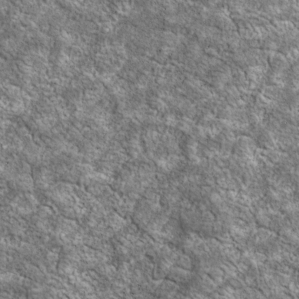
Label: non_frost